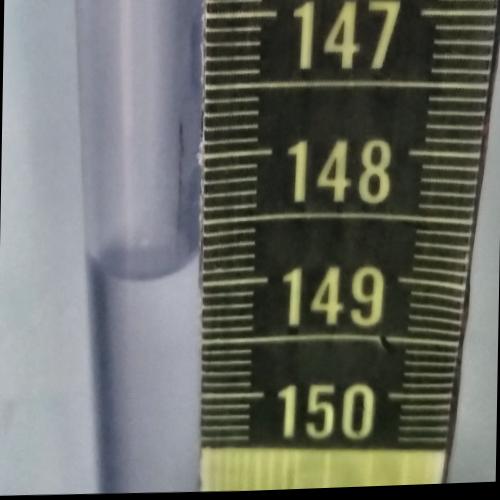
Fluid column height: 148.9 cm